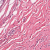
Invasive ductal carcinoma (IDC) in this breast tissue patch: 0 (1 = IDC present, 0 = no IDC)